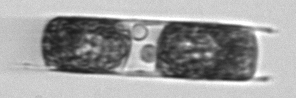
Label: Hemiaulus